Question: I'm following this solution
<URL>
I get unresolved method for 'setContentView'
Here is the Typewriter Class
'''
public class Typewriter extends TextView {
private CharSequence mText;
private int mIndex;
private long mDelay = 500; //Default 500ms delay
public Typewriter(Context context) {
super(context);
}
public Typewriter(Context context, AttributeSet attrs) {
super(context, attrs);
}
private Handler mHandler = new Handler();
private Runnable characterAdder = new Runnable() {
@Override
public void run() {
setText(mText.subSequence(0, mIndex++));
if(mIndex <= mText.length()) {
mHandler.postDelayed(characterAdder, mDelay);
}
}
};
public void animateText(CharSequence text) {
mText = text;
mIndex = 0;
setText("");
mHandler.removeCallbacks(characterAdder);
mHandler.postDelayed(characterAdder, mDelay);
}
public void setCharacterDelay(long millis) {
mDelay = millis;
}
}
'''
And then I try to use it
'''
Typewriter writer = new Typewriter(this);
setContentView(writer);
//Add a character every 150ms
writer.setCharacterDelay(150);
writer.animateText("Sample String");
'''

Also I tried adding this custom layout
'''
<com.mayday.md.common.Typewriter
android:id="@+id/contact_popup"
style="@style/wizard_intro_style"
android:background="#FFFFFF"
android:textColor="#000000"
android:layout_width="wrap_content"
android:layout_height="wrap_content"
android:layout_weight="0.24"
android:text=""
android:padding="1dp"
android:paddingLeft="1dp"
android:paddingTop="1dp"
android:paddingRight="1dp"
android:paddingBottom="1dp"
android:lines="2"
android:layout_above="@+id/ll_contact_1"
android:layout_centerHorizontal="true"
android:width="150dp" />
'''
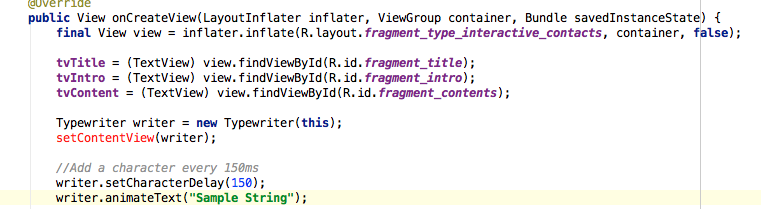
Answer: You are using it in a wrong way. To make your textview like in example do this.
'''
Typewriter contact_popup = (Typewriter) view.findViewById(R.id.contact_popup);
contact_popup.setCharacterDelay(150);
contact_popup.animateText("Sample String");
return view;
'''